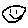
Label: smiley face